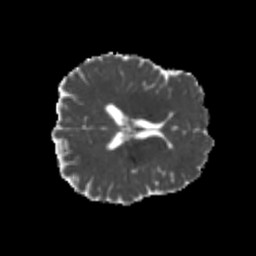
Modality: MD
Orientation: axial
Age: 26
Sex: male
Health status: healthy
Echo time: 0.074 s